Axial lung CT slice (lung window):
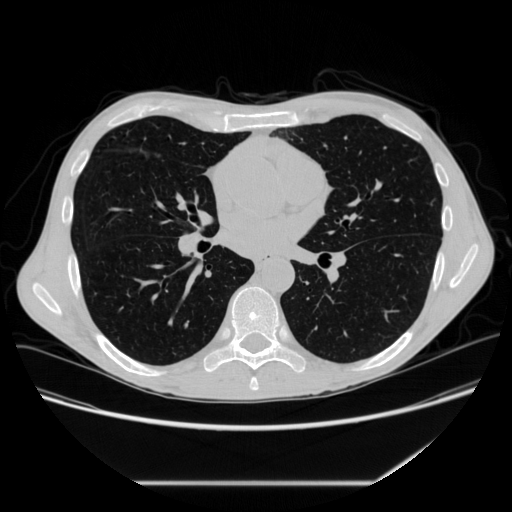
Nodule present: no